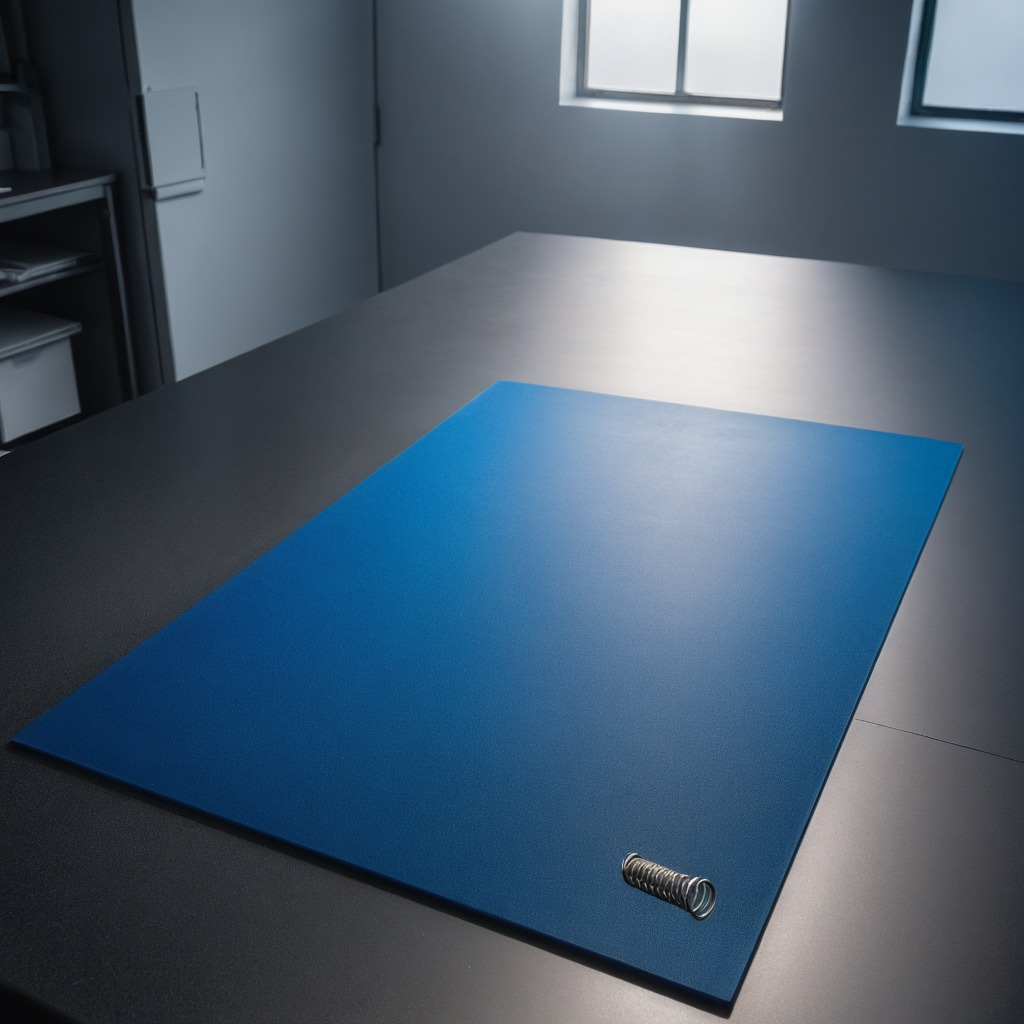
A coiled metal spring is lying on the granite tabletop beneath the blue rubber mat.